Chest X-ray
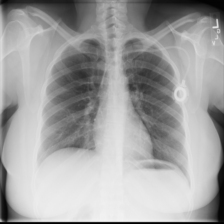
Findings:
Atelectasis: negative
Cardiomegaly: negative
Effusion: negative
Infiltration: negative
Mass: negative
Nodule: negative
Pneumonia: negative
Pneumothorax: negative
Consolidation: negative
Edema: negative
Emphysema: negative
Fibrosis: negative
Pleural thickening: negative
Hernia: negative